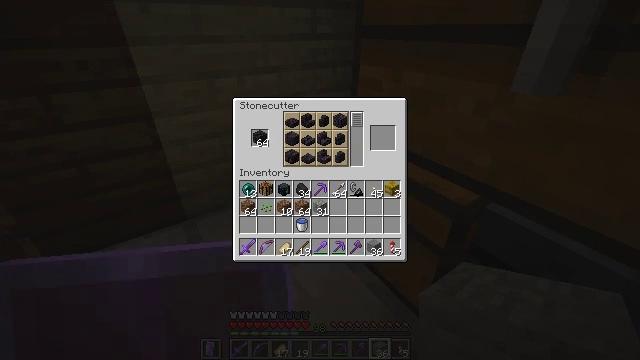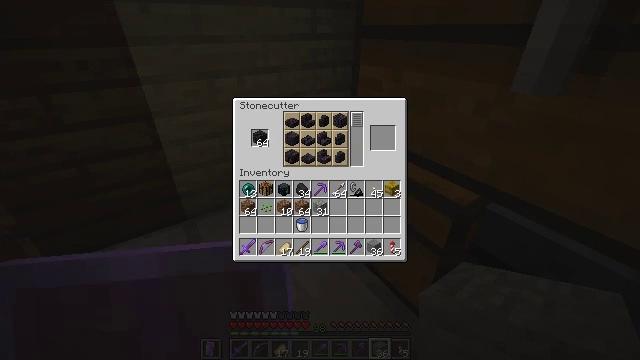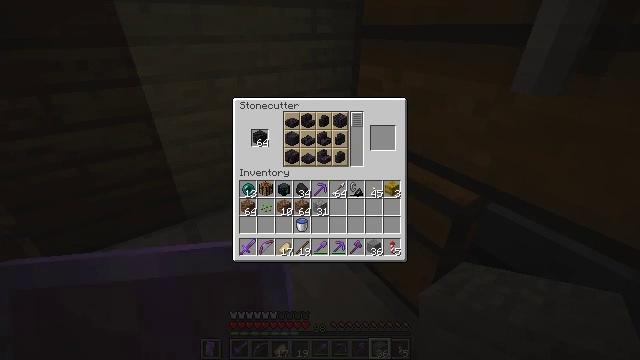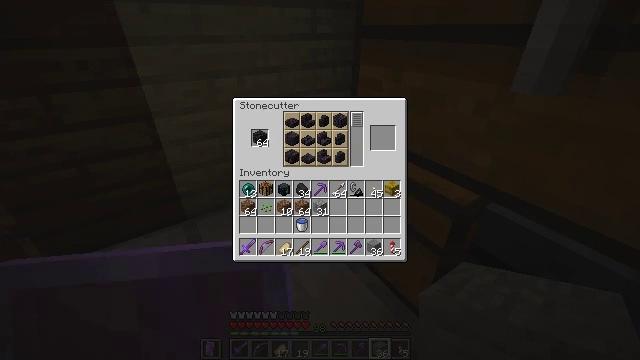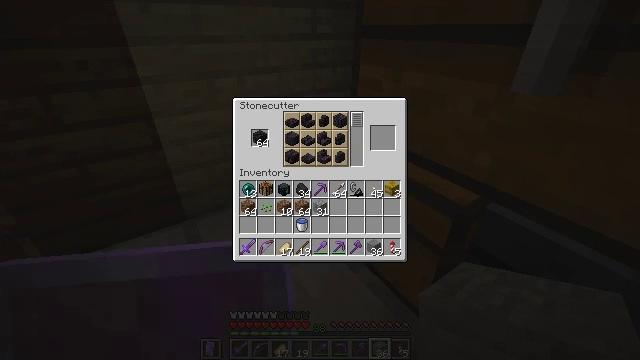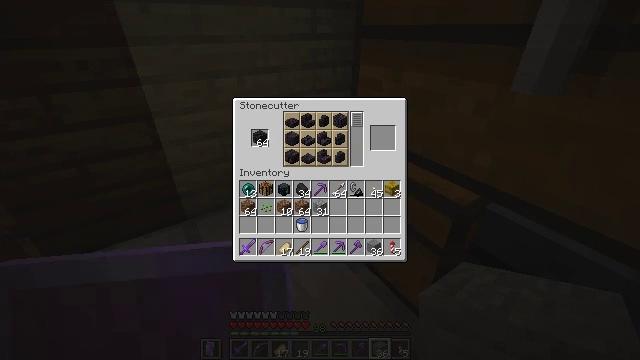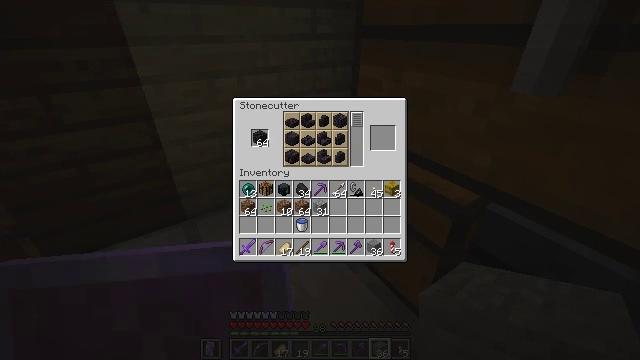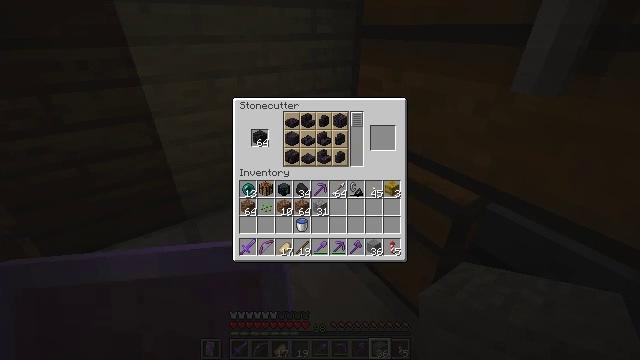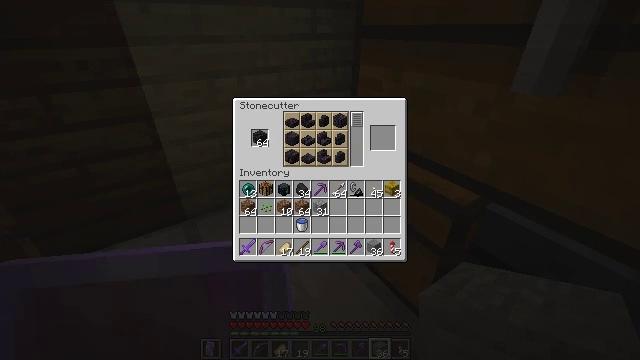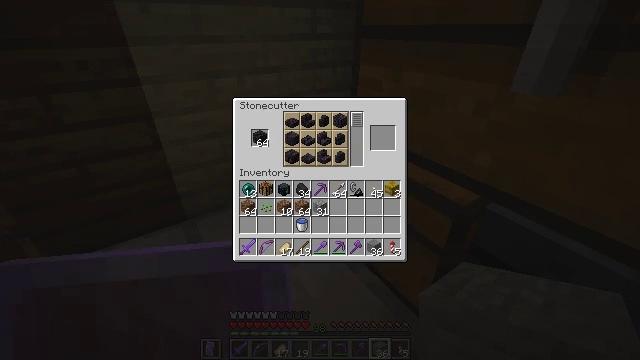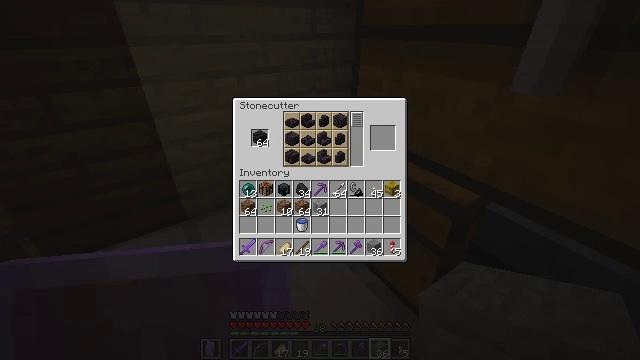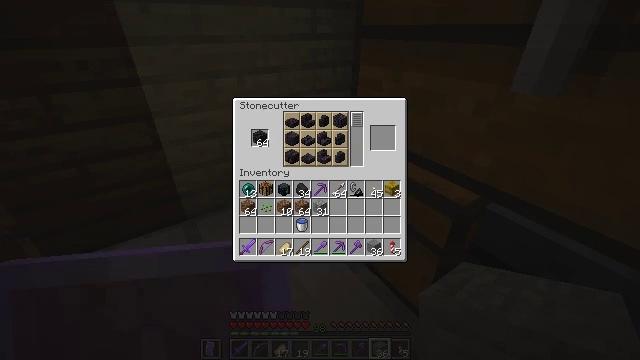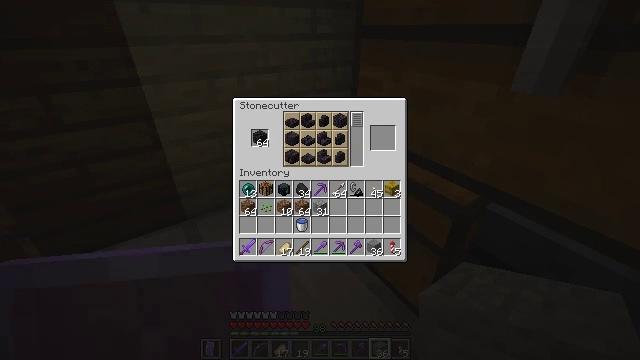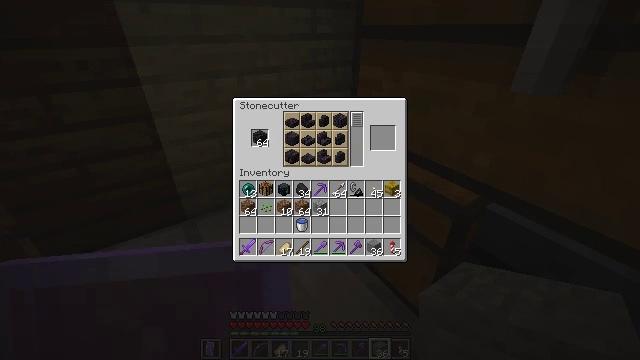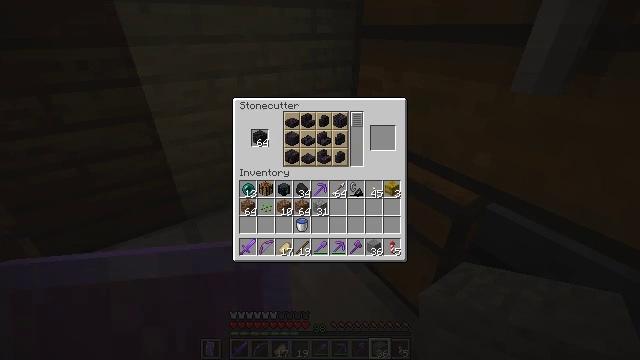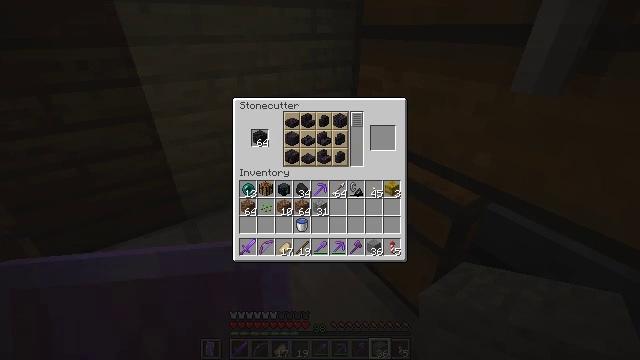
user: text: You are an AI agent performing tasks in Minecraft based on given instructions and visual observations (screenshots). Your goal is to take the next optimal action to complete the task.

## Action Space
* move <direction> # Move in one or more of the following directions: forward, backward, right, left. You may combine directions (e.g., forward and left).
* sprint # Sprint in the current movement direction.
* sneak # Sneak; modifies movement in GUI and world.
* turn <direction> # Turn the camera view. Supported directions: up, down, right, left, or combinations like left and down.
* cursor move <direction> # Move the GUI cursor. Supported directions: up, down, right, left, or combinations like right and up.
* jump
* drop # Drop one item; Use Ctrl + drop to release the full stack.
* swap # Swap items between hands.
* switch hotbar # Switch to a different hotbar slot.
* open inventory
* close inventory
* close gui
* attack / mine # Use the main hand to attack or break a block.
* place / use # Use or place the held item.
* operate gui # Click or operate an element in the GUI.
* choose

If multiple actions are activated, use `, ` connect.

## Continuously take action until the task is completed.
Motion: motion action
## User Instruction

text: Find the recipe for polished blackstone bricks in the crafting table.
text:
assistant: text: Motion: no_op
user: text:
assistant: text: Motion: no_op
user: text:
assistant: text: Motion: no_op
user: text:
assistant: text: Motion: no_op
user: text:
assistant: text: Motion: no_op
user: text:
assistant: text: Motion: no_op
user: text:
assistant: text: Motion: no_op
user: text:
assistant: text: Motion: no_op
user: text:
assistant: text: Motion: no_op
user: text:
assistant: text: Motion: no_op
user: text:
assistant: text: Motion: no_op
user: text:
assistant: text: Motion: no_op
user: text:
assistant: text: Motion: no_op
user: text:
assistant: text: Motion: no_op
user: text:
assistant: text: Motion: no_op
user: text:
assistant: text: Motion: no_op
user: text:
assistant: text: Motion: no_op
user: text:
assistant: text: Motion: no_op
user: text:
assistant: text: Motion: no_op
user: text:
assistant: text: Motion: attack / mine
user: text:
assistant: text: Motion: attack / mine
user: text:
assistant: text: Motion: attack / mine
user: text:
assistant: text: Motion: attack / mine
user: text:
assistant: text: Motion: attack / mine
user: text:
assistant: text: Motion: attack / mine
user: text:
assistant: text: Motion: attack / mine
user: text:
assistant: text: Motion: turn down, attack / mine
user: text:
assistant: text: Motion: turn down, attack / mine
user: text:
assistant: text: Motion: turn down, attack / mine
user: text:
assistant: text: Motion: attack / mine